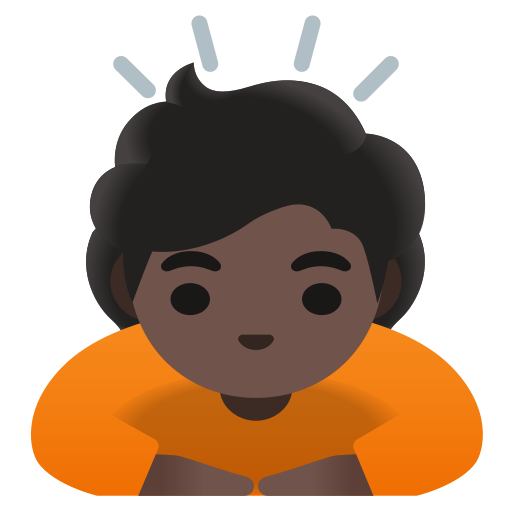
Emoji: 🙇🏿